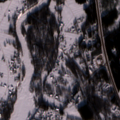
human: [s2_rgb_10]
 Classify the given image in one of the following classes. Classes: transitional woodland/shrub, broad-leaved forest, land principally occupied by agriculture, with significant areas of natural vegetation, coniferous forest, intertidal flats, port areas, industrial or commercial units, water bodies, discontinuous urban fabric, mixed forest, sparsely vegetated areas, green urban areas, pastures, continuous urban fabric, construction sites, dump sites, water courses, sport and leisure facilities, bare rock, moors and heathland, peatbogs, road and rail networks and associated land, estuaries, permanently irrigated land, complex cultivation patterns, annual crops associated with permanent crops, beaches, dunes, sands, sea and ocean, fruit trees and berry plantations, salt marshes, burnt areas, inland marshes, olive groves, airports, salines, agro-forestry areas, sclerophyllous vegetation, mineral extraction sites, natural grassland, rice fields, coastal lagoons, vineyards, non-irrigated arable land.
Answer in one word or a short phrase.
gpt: discontinuous urban fabric, land principally occupied by agriculture, with significant areas of natural vegetation, mixed forest, water courses